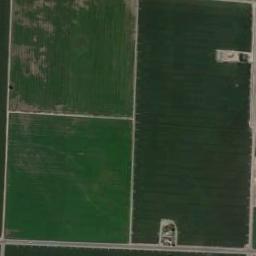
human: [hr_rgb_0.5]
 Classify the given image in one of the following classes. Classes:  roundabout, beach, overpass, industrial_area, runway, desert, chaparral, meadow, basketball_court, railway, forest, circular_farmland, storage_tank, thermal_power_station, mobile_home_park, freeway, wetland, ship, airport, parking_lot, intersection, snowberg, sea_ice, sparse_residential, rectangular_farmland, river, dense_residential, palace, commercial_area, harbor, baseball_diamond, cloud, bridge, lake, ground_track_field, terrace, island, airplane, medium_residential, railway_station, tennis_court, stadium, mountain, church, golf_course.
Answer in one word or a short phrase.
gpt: rectangular_farmland